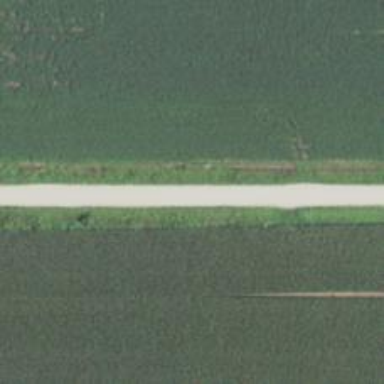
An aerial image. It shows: Unclassified road.